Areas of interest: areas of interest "Chengshiying·Youyun"
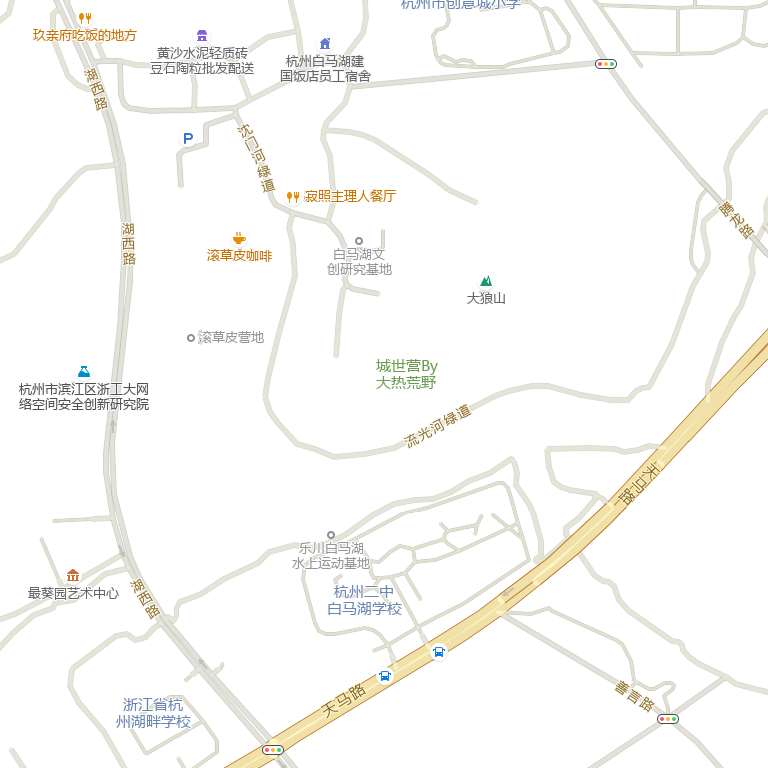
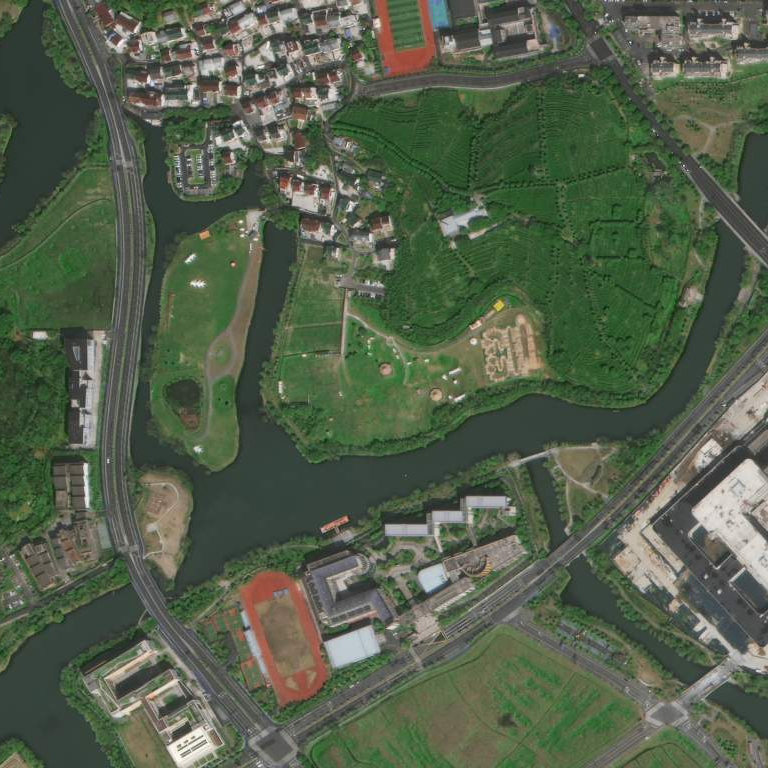